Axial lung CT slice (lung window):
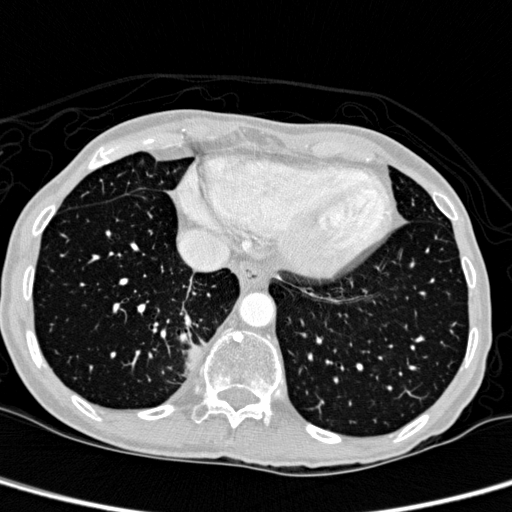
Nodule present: yes
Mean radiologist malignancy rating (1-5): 2.5